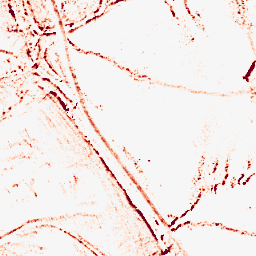
Category: morphological
Decomposition family: morphological_square
Decomposition parameters: operation: opening
size: 5
Upsampling method: bilinear
Upsampling parameters: scale: 4
Upsampling scale: 4